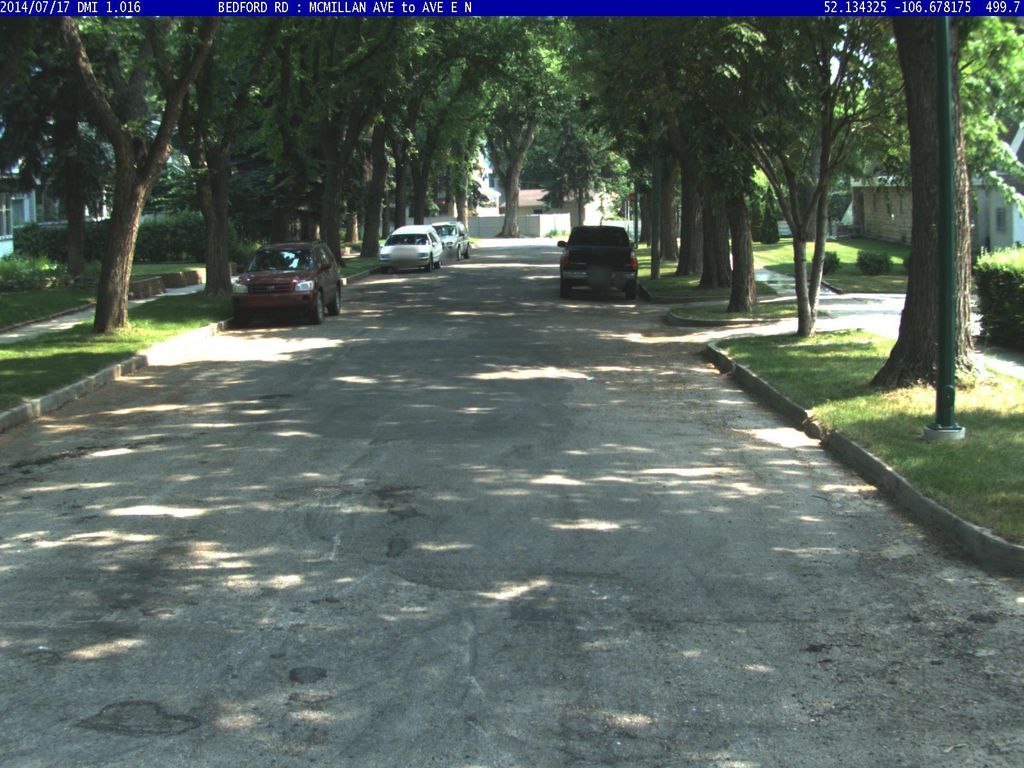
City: saskatoon